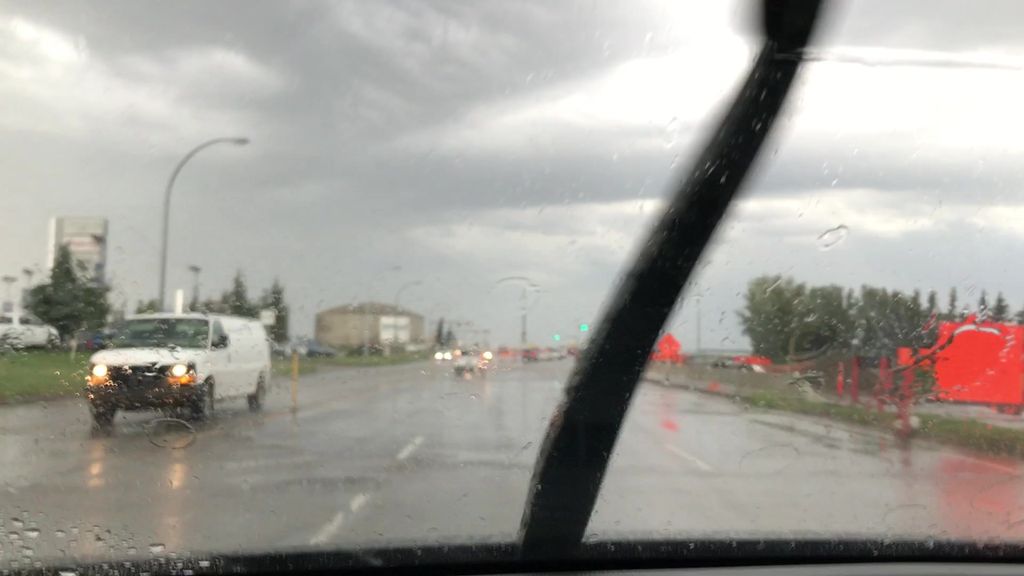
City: edmonton